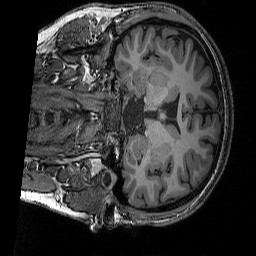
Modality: T1w
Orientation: coronal
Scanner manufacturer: siemens
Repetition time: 2.25 s
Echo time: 0.00418 s